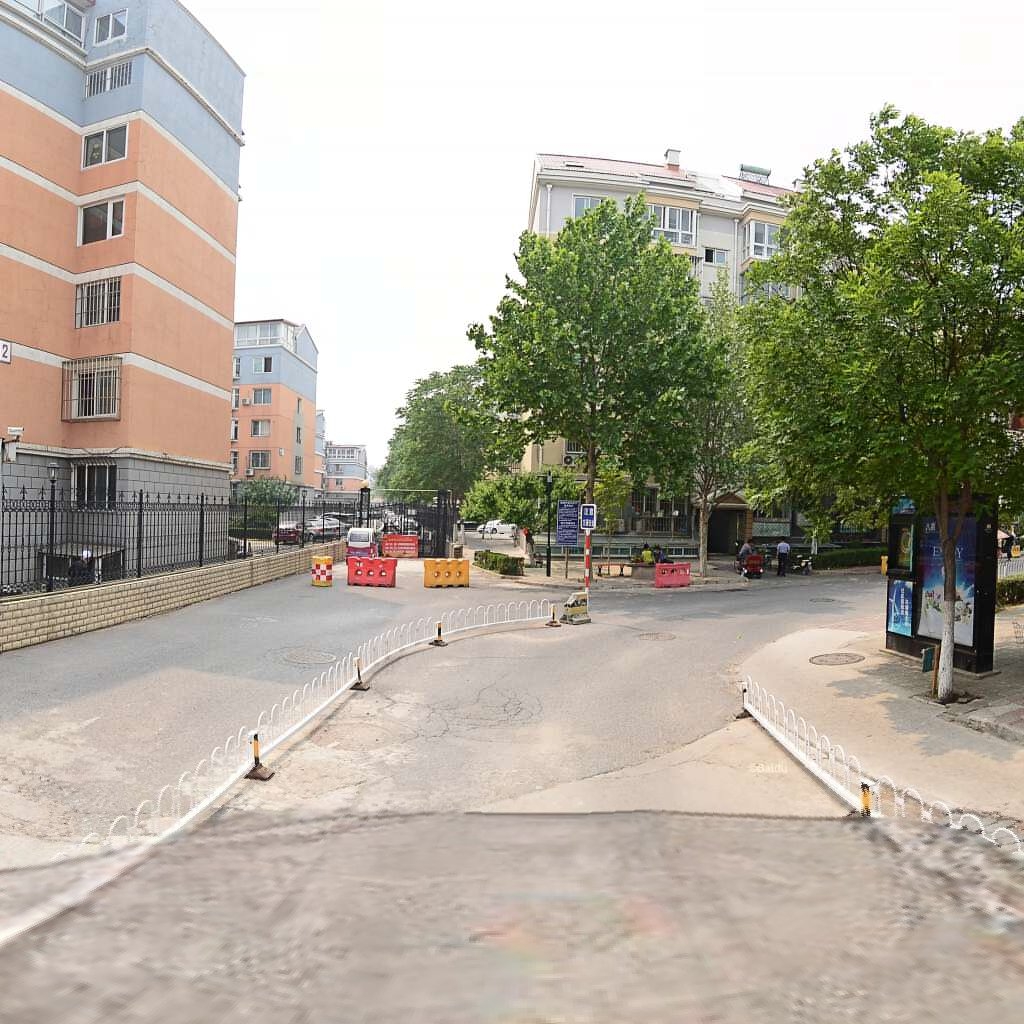
Region: Haidian
Road damage annotations: alligator crack, manhole cover, manhole cover, manhole cover, transverse crack, manhole cover